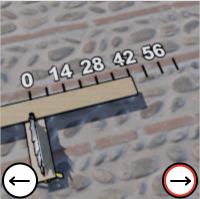
Task: length
Answer: 42
First scale value: 14.0